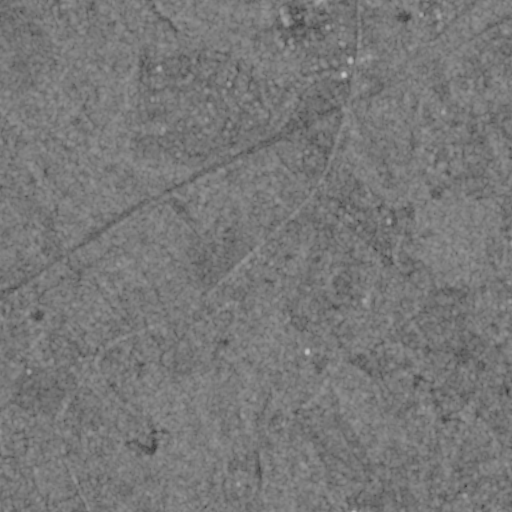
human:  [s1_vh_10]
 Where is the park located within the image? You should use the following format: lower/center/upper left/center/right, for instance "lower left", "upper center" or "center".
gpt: The park is located in the lower right of the image.
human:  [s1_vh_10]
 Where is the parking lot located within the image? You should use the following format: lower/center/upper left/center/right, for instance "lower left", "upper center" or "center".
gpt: The parking lot is located in the lower left of the image.
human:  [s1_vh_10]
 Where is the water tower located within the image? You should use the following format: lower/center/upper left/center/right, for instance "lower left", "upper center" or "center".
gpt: The water tower is located in the upper center of the image.
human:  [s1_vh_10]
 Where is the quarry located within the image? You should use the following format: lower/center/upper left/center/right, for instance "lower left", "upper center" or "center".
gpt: There is no quarry in the image.

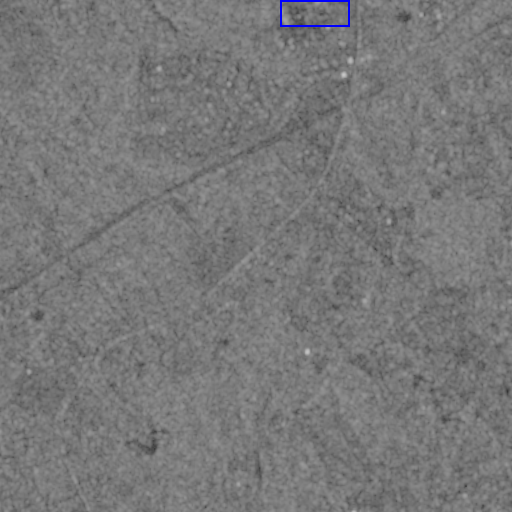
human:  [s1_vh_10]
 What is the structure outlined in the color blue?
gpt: The structure outlined in blue is a building.
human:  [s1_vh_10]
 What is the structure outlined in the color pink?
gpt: There is no pink outline.